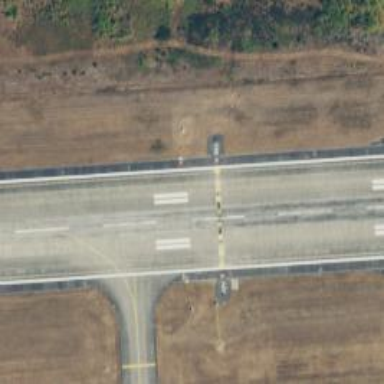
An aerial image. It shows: Airport with arresting gear.